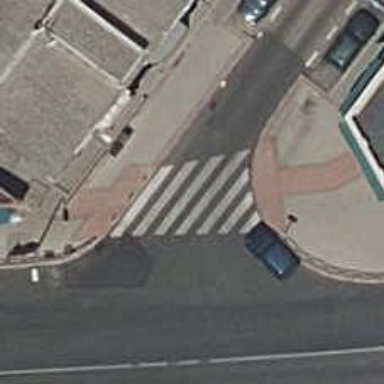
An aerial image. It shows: Marked crossing on footway.